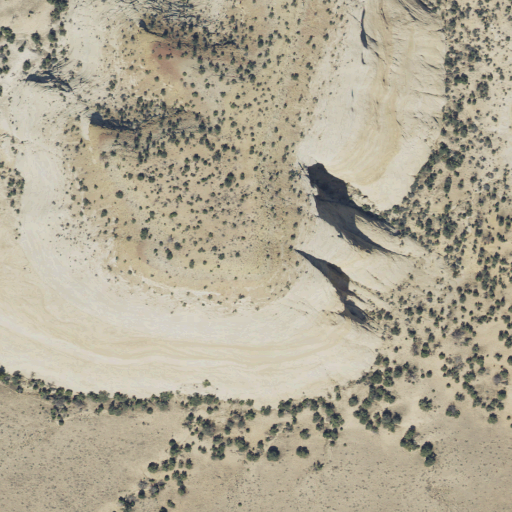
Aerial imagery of mountain in Utah named Sids Mountain containing shrub, barren land, and grassland